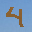
Label: 4